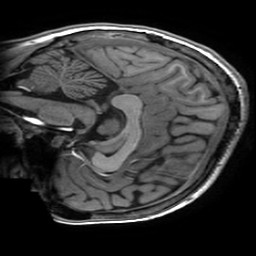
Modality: T1w
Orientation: sagittal
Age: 30
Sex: female
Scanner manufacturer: ge
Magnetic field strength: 3 T
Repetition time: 0.00724 s
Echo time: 0.0027 s